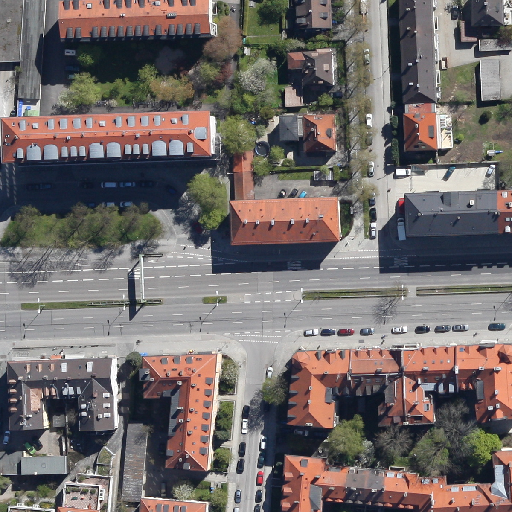
Referring expression: van in the parking area